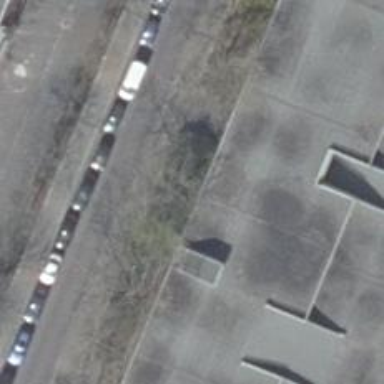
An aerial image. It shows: Parking entrance.